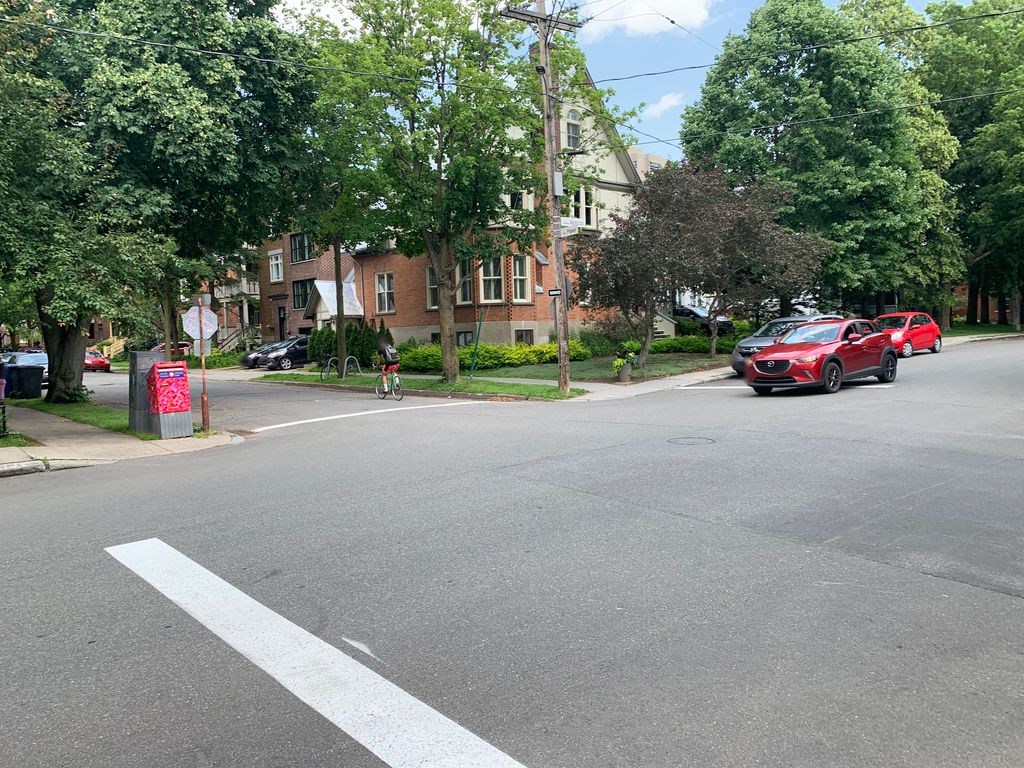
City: quebec_city